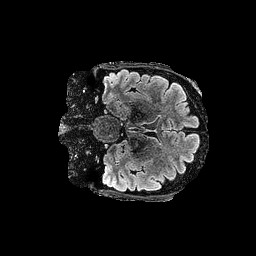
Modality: FLAIR
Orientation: coronal
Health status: ill
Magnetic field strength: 3 T